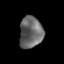
Tissue: prostate
Cell type: T cells
Senescence score: 0.3537
Nuclear area (px): 717
Mean DAPI intensity: 103.52